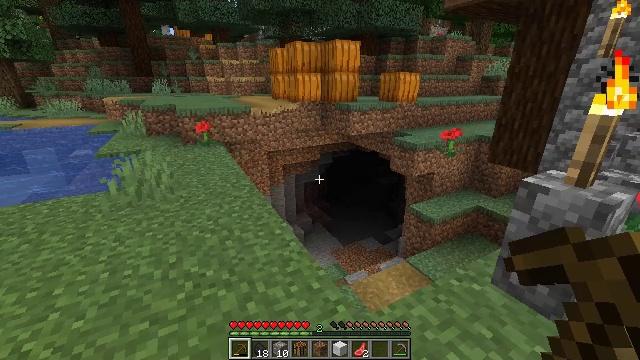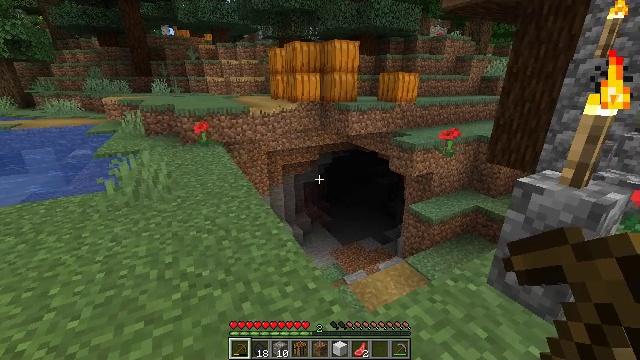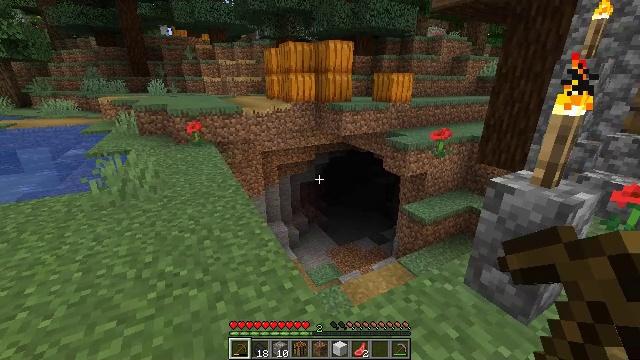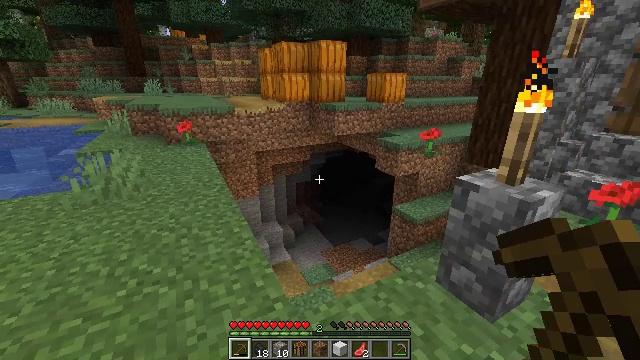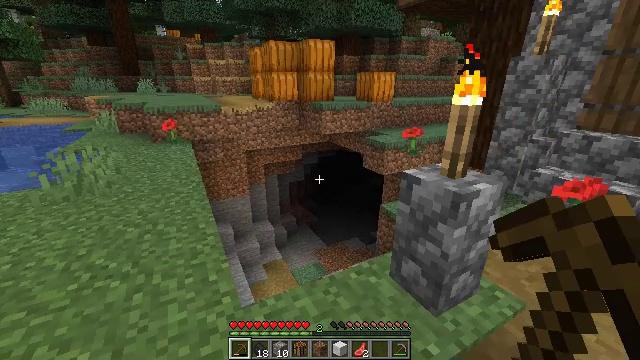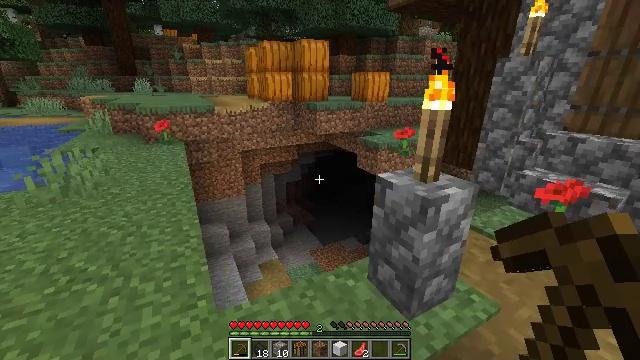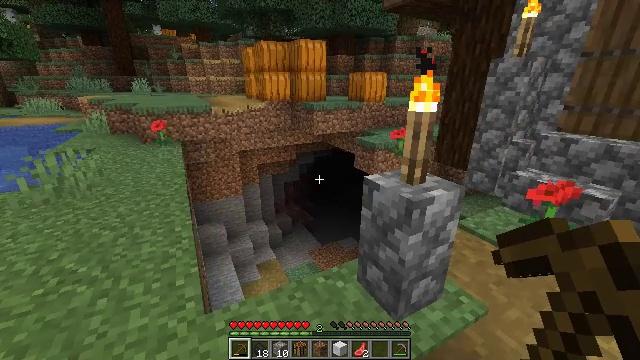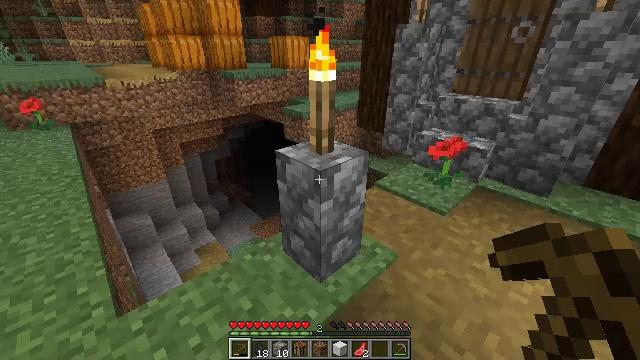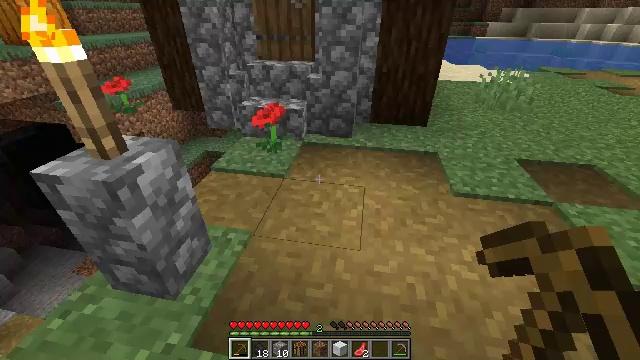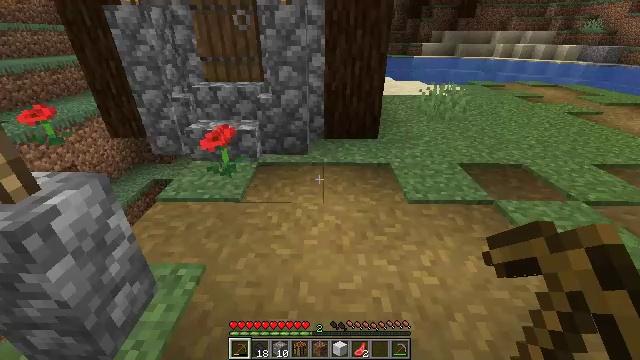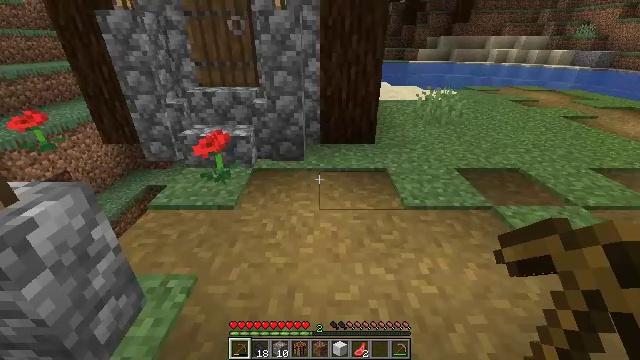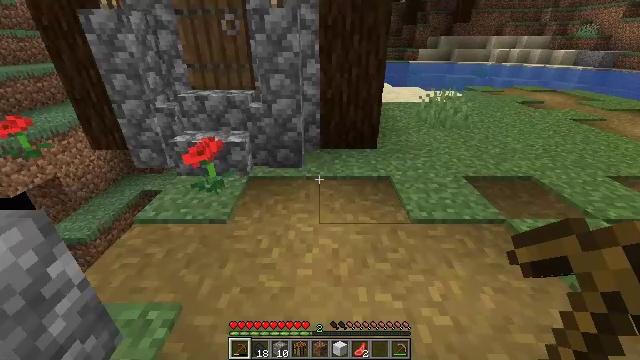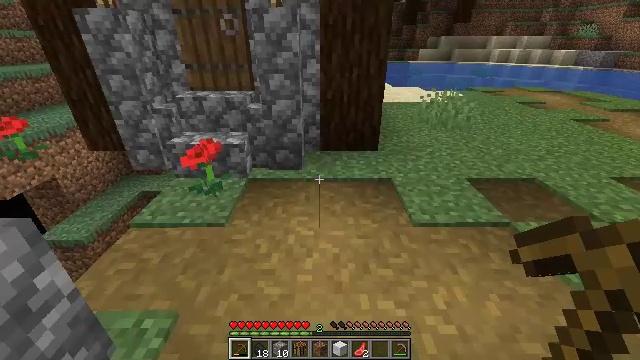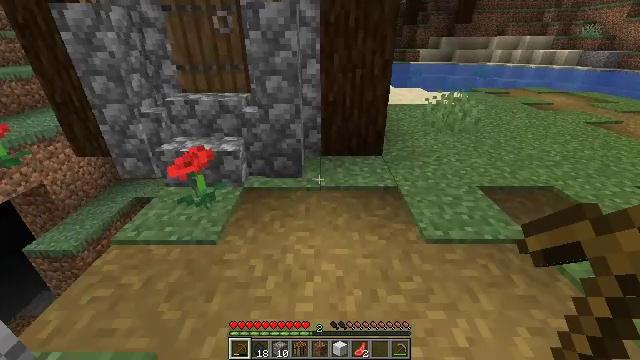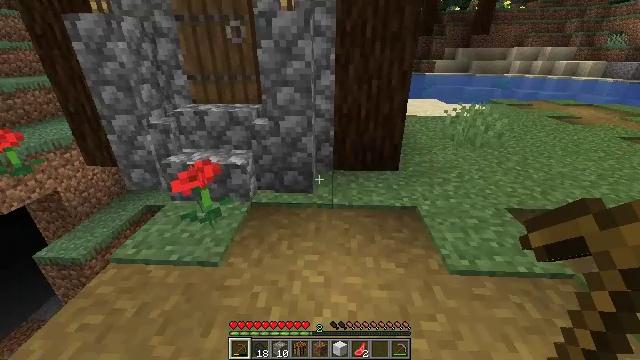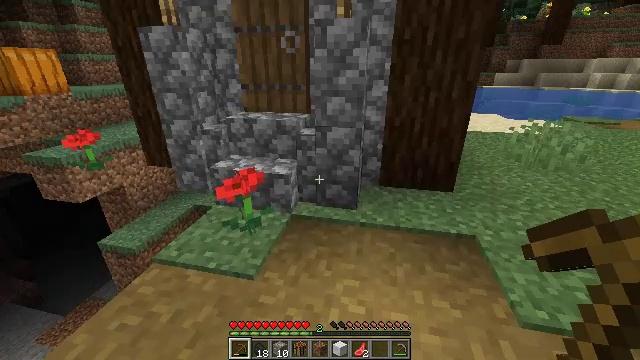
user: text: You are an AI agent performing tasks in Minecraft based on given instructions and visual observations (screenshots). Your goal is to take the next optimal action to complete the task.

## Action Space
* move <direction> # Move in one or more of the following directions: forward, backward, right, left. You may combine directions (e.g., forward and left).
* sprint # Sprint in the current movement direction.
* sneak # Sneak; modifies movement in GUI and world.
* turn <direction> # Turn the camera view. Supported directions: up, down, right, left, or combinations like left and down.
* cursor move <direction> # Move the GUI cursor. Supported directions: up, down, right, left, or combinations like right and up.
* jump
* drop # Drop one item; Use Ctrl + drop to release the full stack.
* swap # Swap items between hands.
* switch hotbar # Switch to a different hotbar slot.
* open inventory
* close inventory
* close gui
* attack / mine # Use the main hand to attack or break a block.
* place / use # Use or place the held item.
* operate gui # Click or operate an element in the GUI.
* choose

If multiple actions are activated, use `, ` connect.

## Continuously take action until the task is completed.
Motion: motion action
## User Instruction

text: Mine the blue bed to pick it up.
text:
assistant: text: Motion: move right
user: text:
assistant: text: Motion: move right
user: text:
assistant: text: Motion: move right
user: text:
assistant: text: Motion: move right
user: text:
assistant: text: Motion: move right
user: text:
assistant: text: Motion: move right
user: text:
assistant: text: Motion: move right, turn right and down
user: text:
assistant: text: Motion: turn right and down
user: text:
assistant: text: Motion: turn right and up
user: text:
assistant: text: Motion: move forward
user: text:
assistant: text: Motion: move forward
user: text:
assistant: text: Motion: move forward
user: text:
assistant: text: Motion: move forward
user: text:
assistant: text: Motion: move forward, turn left and up
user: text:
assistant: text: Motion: move forward and move left, turn left and up
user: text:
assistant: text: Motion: move forward and move left, turn left
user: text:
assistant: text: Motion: move forward and move left, turn up
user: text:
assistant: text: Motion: move forward and move left, turn right and up
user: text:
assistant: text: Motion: move forward, turn right and up
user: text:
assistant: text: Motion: move forward, turn right and up
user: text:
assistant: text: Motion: move forward, turn up
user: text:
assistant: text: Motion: move forward, turn right and up
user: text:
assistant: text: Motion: move forward and move left, turn up
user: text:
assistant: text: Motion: move forward and move left, turn up
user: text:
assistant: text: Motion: move forward and move left, use / place
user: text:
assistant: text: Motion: move forward, use / place
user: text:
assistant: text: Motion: use / place
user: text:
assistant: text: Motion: use / place
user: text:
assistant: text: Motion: no_op
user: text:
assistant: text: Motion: turn right and down